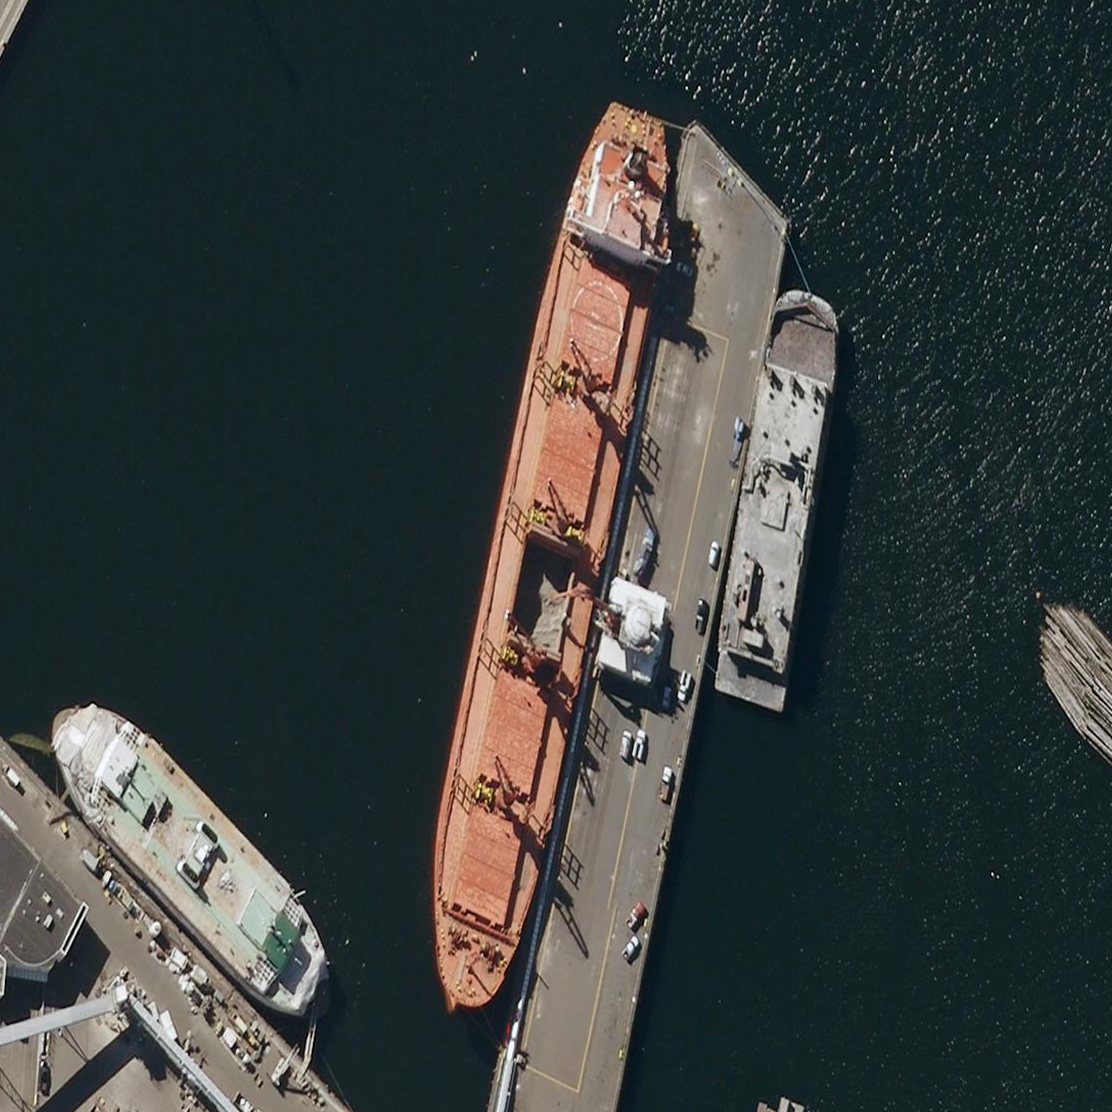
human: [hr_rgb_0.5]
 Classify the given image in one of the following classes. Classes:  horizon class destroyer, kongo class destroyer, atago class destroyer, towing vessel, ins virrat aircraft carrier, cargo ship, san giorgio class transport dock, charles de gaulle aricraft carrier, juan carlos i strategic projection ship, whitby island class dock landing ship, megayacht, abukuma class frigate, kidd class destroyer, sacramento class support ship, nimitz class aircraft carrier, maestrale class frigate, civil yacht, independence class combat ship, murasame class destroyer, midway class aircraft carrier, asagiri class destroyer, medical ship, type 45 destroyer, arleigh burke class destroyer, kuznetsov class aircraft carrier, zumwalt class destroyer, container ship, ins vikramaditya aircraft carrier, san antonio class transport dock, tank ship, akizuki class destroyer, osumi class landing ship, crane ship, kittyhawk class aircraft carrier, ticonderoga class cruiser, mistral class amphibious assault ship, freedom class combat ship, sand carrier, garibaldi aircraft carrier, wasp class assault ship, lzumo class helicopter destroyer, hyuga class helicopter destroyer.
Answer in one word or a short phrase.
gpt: Sand carrier